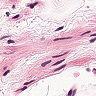
Metastatic tissue present: no